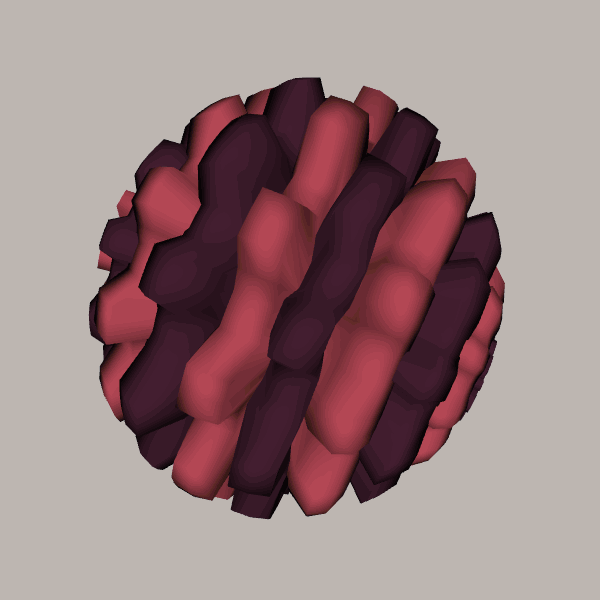
Background: light